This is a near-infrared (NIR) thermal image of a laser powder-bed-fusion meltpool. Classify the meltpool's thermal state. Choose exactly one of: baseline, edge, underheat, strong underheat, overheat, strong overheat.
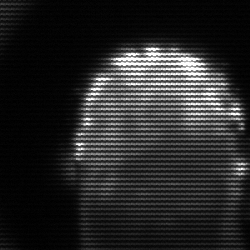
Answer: baseline